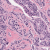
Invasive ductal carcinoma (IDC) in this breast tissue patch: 1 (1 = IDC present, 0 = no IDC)